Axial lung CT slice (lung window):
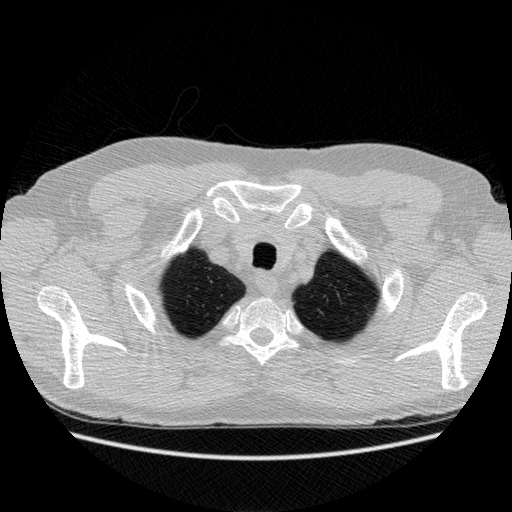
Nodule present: no